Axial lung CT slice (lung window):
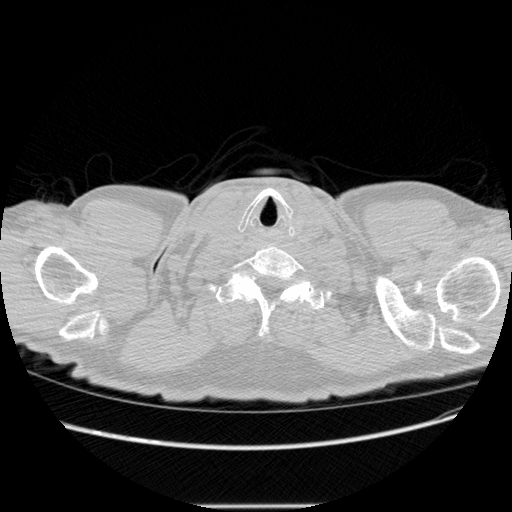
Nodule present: no